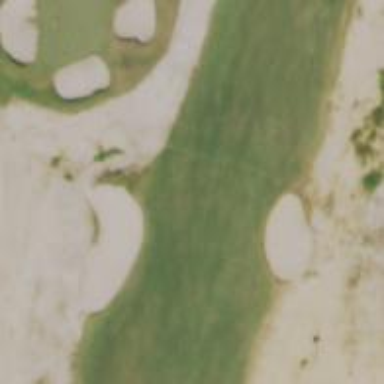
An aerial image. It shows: Golf hole.